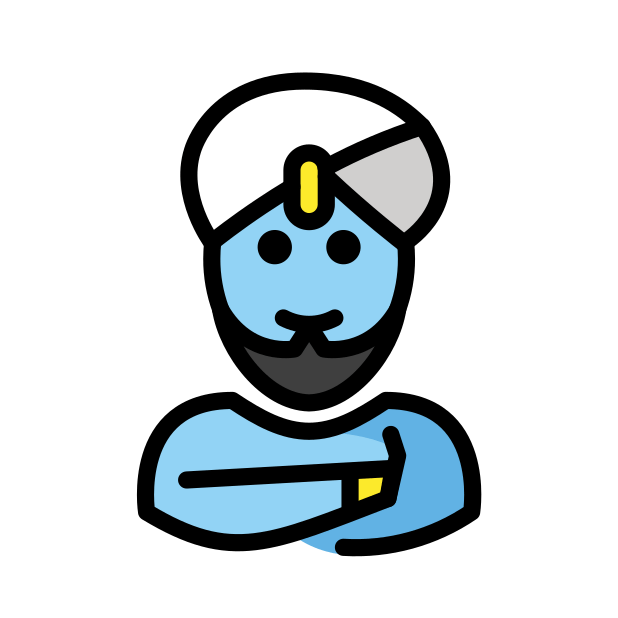
man genie